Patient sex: F
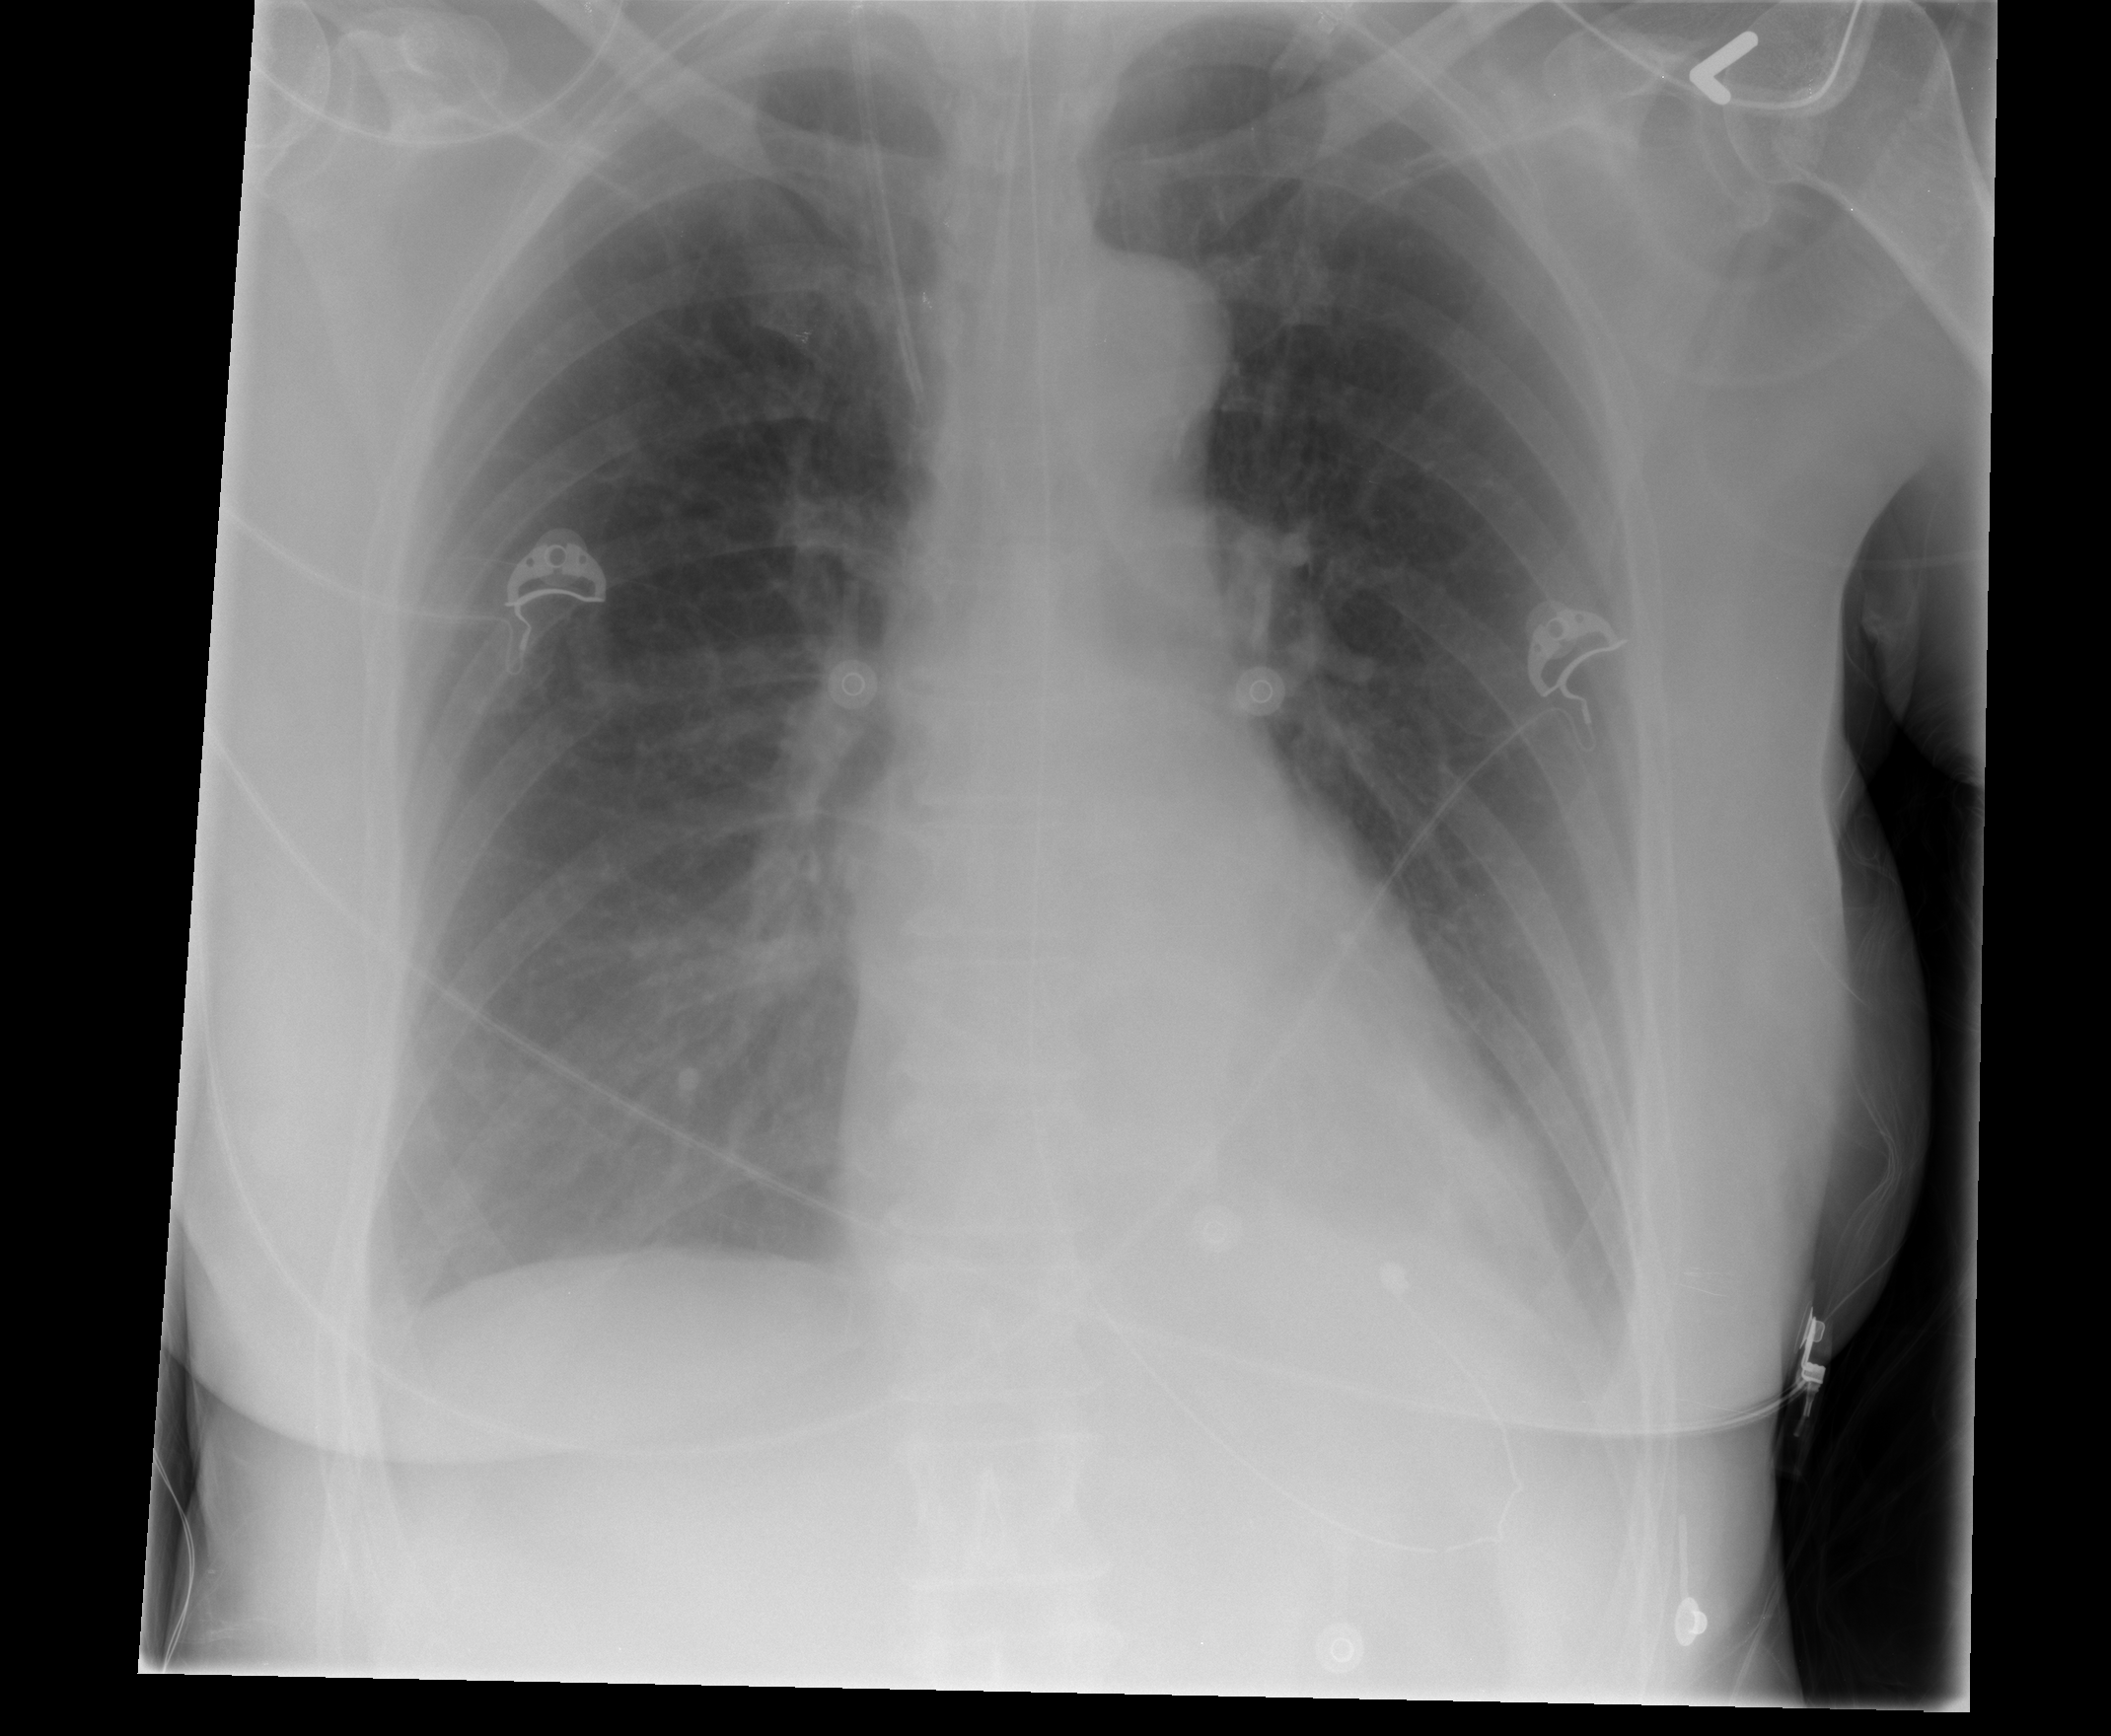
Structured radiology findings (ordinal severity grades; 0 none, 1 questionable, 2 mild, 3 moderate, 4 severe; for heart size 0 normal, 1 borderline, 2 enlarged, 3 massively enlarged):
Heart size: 0
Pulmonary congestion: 0
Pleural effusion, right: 0
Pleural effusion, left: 2
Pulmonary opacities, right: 0
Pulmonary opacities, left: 0
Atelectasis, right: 0
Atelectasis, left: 0